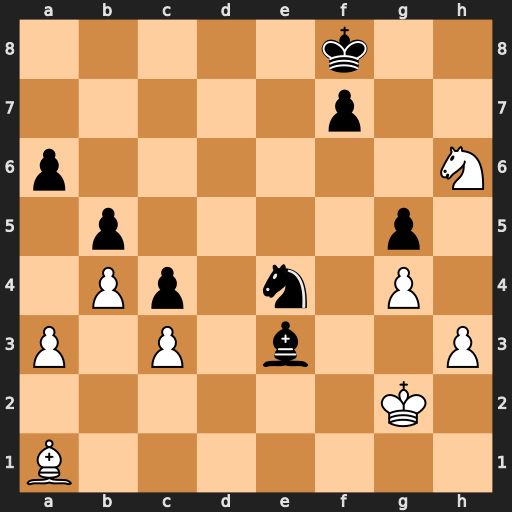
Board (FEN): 5k2/5p2/p6N/1p4p1/1Pp1n1P1/P1P1b2P/6K1/B7
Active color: w
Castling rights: -
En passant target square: -
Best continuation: Kf3 Nf2 Kxe3